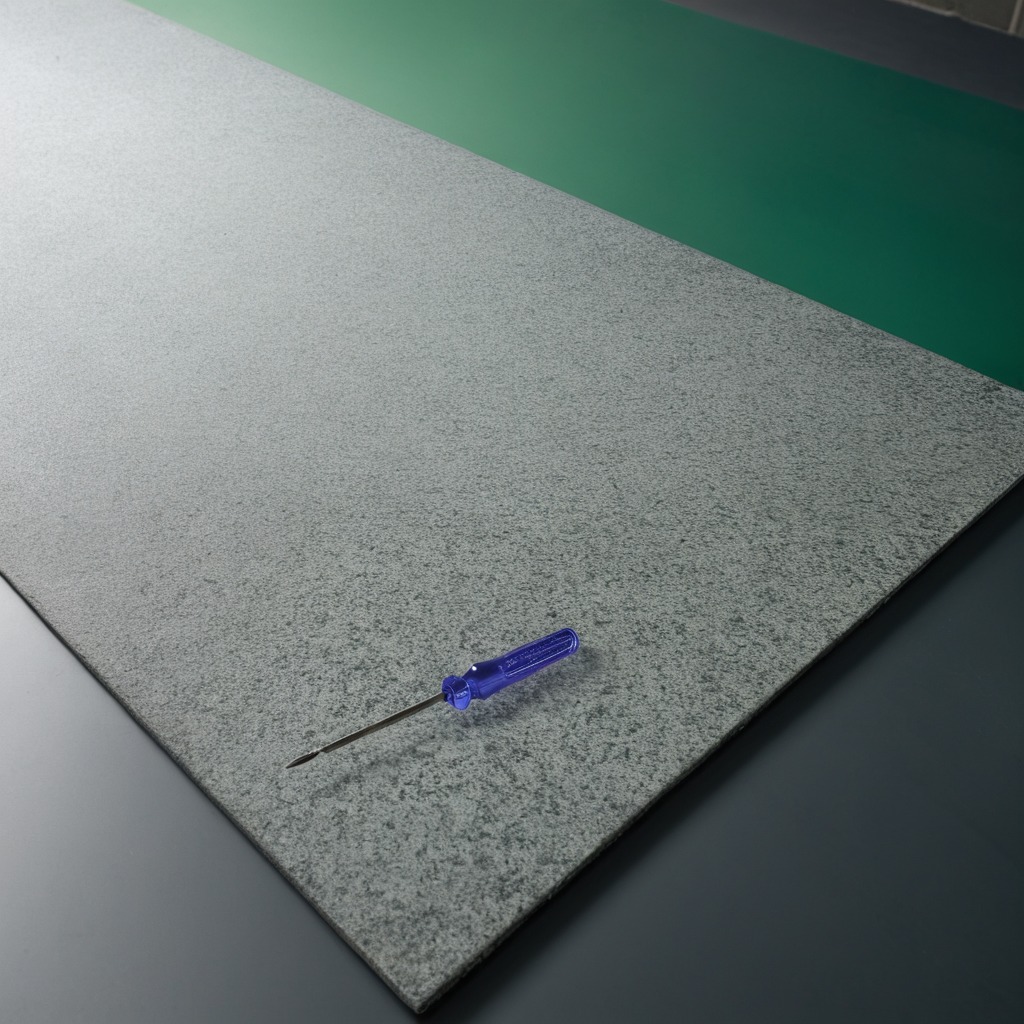
A screwdriver is lying on a clean granite tabletop covered with a green rubber mat inside a workshop under bright overhead lighting crisp shadows high clarity worn but beneath the mat.